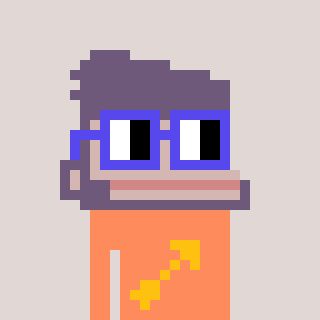
a pixel art character with square blue glasses, a ape-shaped head and a peachy-colored body on a warm background